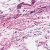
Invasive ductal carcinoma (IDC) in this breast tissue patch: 0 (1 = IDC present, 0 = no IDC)